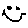
Label: smiley face